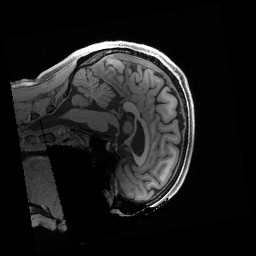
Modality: T1w
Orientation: sagittal
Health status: healthy
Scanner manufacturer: siemens
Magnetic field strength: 3 T
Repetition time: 2.4 s
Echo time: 0.00222 s